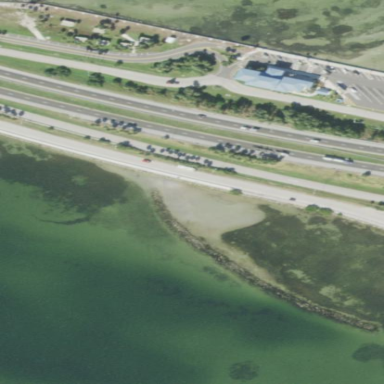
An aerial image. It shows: Rest area on the road.